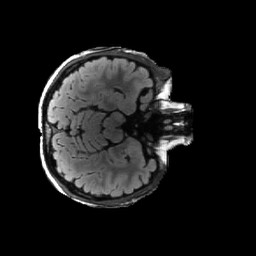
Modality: FLAIR
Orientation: axial
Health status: ill
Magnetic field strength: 3 T